Question: I'm building a API using rails and my update method is acting odd.
I am using curl to update the users and when I look in the rails server terminal it seems as if it has updated them but when I look for the user in rails console he hasn't changed.
Same if I try to curl a single user record. It will only change if I curl for a update 3 times.
Here is my update method:
'''
def update
respond_with User.find_by(params[:uid]).update(user_params)
end
private
def user_params
params.require(:user).permit(:username, :uid, :provider, :image_url, :full_name, :colour)
end
'''
The curl command I am using is as followed
'''
curl -v -H "Accept: application/json" -H "Content-type: application/json" -X PUT -d '{"username":"Bradley Jamil"}' http://localhost:3000/api/v1/users/81888
'''
And this is the output from the terminal

The user in question does not change until I run that same curl request another 2 times.
Also here is what my user model looks like
'''
# User Class
class User < ActiveRecord::Base
has_many :friendships
has_many :friends, through: :friendships
has_many :inverse_friendships, class_name: 'Friendship', foreign_key: 'friend_id'
has_many :inverse_friends, through: :inverse_friendships, source: :user
validates :provider, :uid, :username, :image_url, :full_name, :colour, presence: true
validates :uid, uniqueness: true
validates :provider, format: /\A(twitter)\Z/
end
'''
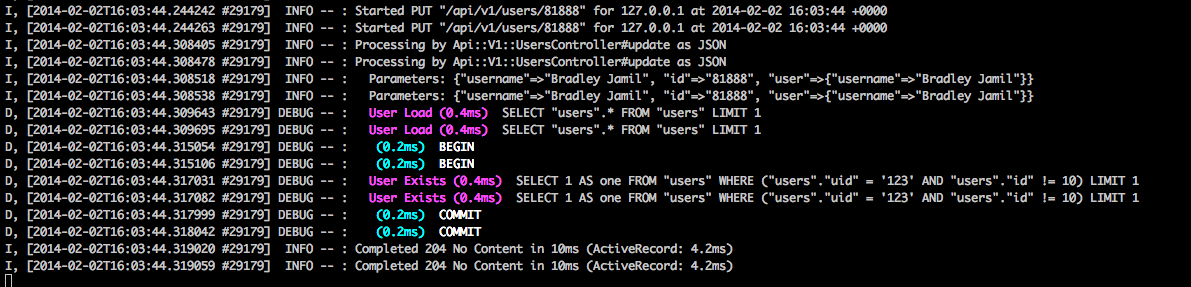
Answer: Like the comments suggest, I think there is a validation issue, and I'm not entirely sure you are calling save.
I would do something like this at least for debugging.
'''
def update
respond_with User.find_by(params[:uid]).assign_attributes(user_params).save!
end
'''
Here we are doing a bulk attribute update (in memory), then flushing it to the DB with 'save!'
As you probably know, 'save!' will return 'true' or raise an exception on failure.
The log will show the exception, and curl will get a 400 or 500 level error depending on how much rails magic there is on catching validation errors and returning a proper response code.